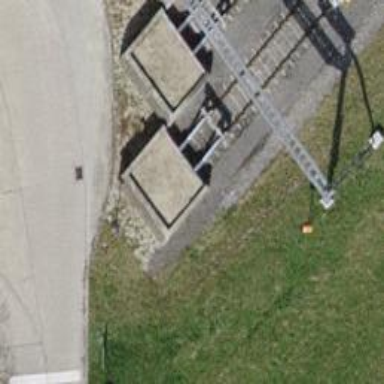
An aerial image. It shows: Railway buffer stop.